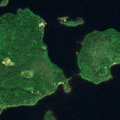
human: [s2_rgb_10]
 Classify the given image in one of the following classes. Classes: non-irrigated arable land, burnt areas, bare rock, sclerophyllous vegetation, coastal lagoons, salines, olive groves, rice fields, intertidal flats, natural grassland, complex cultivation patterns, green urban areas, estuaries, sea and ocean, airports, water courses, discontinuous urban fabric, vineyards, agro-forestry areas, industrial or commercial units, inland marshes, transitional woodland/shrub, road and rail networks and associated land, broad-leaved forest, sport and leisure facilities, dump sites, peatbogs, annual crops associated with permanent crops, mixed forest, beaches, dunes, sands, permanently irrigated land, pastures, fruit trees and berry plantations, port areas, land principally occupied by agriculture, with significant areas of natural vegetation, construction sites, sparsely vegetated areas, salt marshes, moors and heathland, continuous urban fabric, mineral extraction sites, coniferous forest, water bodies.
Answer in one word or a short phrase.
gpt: coniferous forest, water bodies